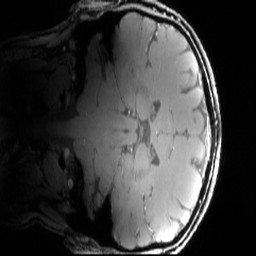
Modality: T1w
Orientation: coronal
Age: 34
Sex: male
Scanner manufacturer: siemens
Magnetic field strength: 7 T
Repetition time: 4.3 s
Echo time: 0.00227 s